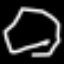
Label: octagon